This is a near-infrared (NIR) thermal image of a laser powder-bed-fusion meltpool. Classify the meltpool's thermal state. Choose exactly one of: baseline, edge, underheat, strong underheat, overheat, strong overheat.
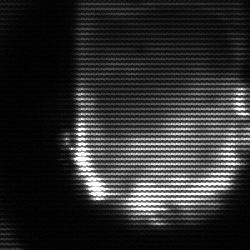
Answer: baseline